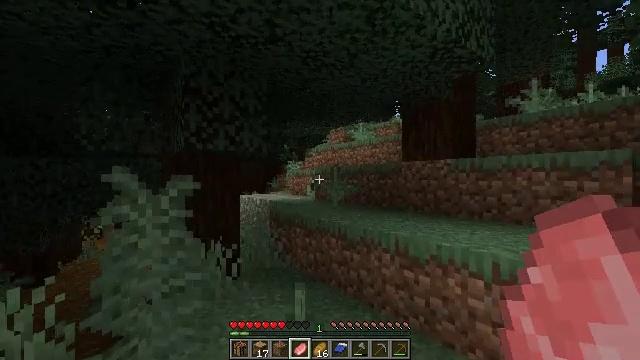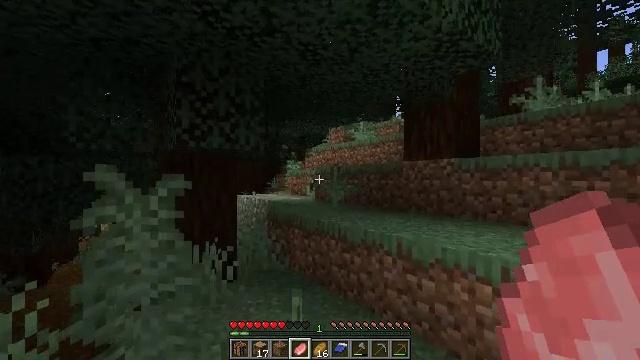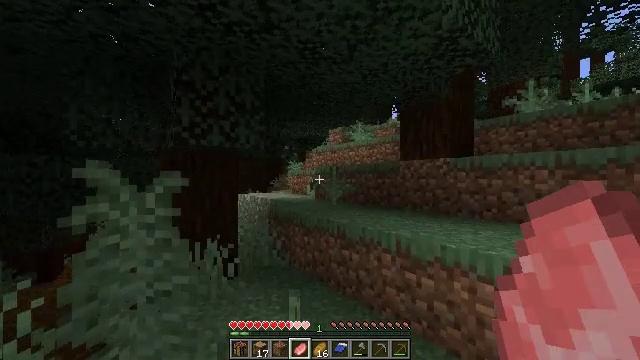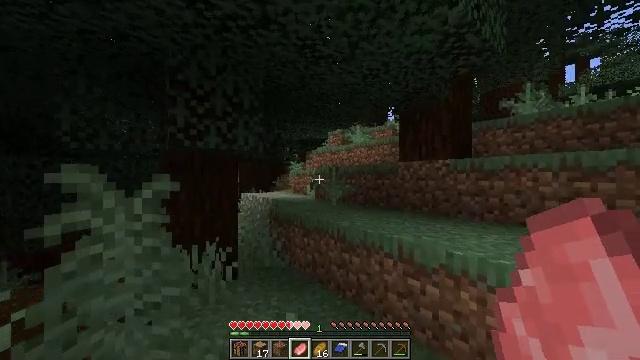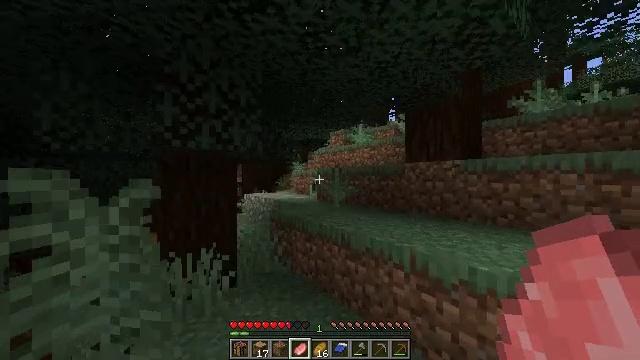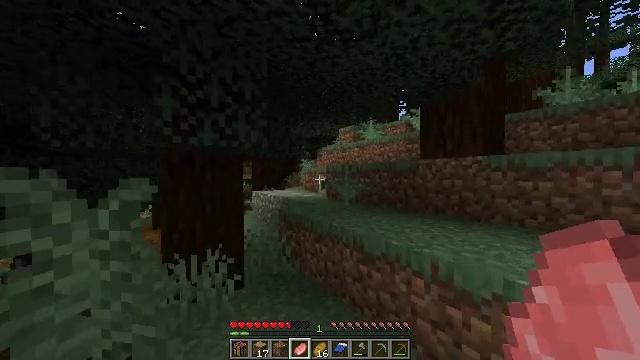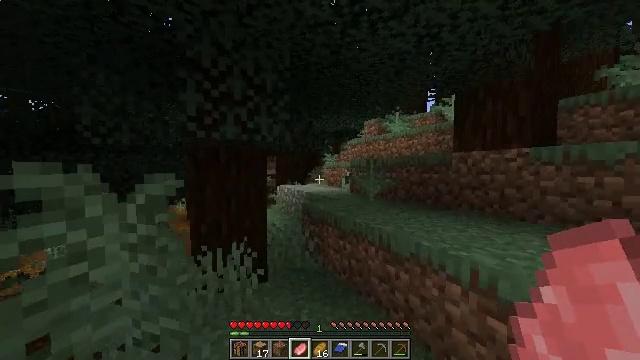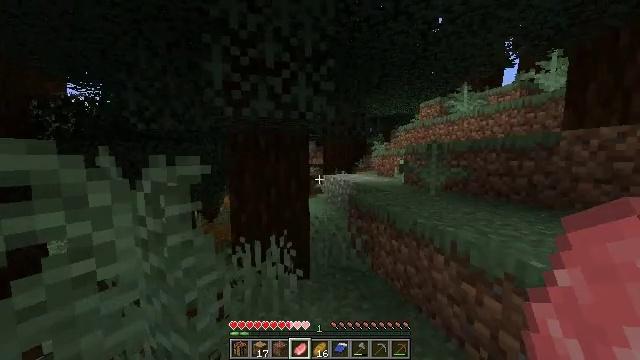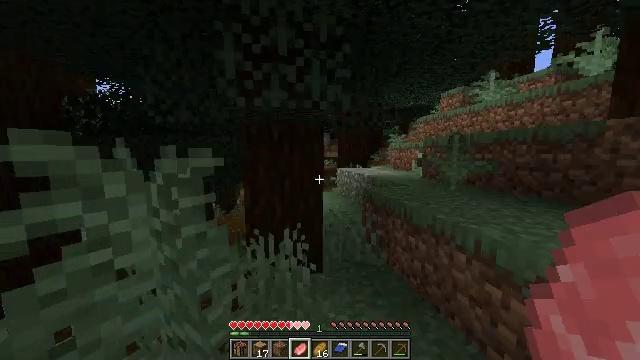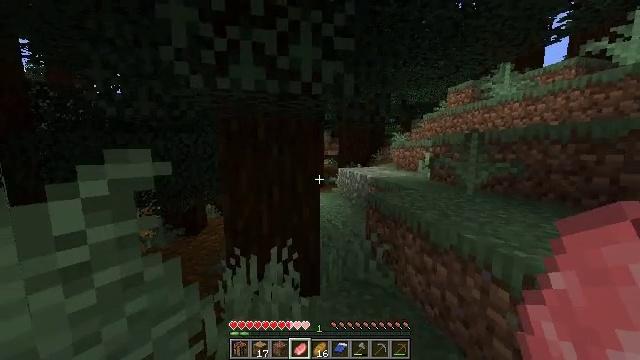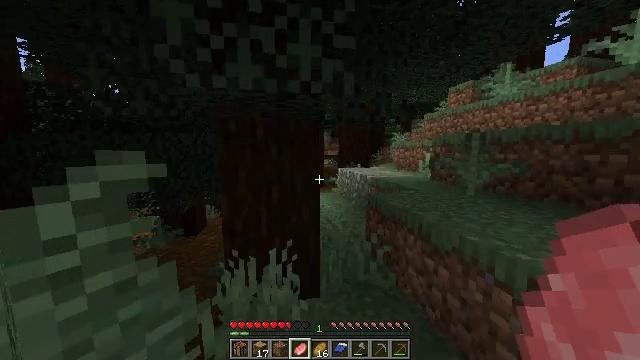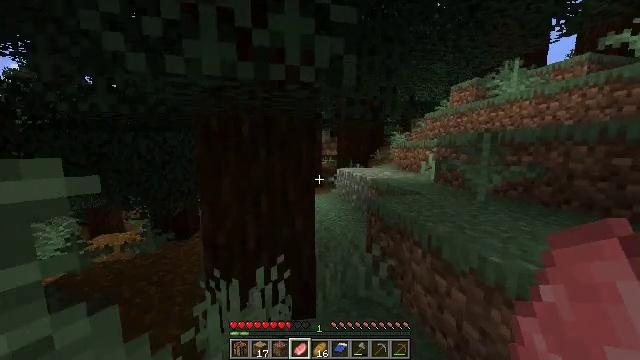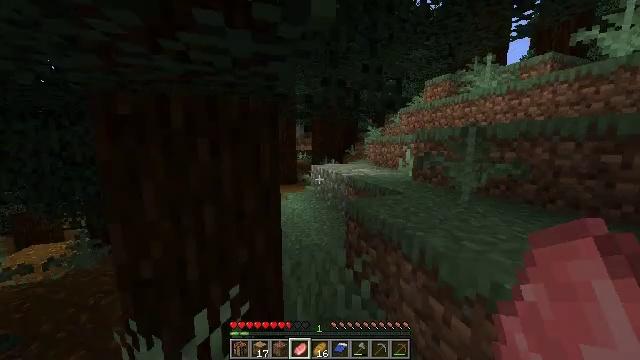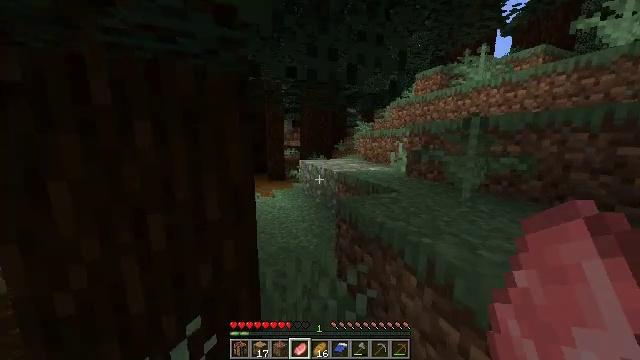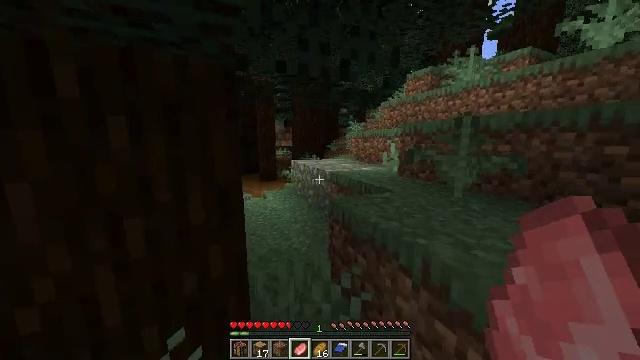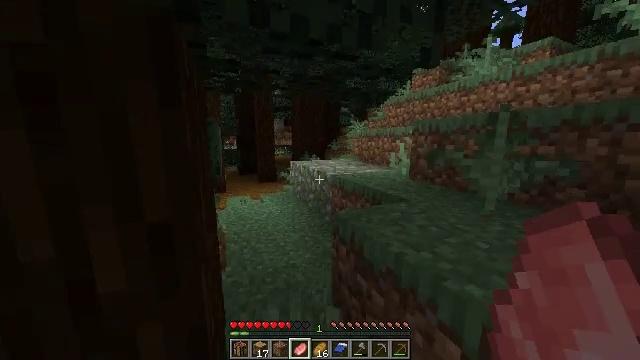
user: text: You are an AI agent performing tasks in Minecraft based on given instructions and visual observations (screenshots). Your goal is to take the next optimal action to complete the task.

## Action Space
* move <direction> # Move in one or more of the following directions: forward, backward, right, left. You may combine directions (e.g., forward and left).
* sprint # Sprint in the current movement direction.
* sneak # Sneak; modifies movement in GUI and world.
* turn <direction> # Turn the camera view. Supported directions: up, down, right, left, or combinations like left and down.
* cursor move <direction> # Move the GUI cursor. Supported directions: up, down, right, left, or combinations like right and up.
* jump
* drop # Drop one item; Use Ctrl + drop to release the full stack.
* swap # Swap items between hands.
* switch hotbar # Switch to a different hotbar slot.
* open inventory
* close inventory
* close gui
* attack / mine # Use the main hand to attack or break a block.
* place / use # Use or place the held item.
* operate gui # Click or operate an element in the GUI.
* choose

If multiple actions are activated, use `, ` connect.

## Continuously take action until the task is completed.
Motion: motion action
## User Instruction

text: Collect mossy cobblestone from a structure.
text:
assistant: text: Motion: move forward
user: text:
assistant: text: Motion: move forward
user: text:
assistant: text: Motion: move forward
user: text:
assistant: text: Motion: move forward
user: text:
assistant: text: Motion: move forward, turn left
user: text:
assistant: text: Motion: move forward, turn left and down
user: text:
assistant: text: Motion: move forward, turn left and down
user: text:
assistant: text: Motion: move forward, turn left and down
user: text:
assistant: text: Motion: move forward
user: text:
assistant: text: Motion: move forward
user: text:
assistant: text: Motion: move forward
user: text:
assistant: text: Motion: move forward, turn right and down
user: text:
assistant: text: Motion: move forward, turn right and down
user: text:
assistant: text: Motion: move forward, turn right
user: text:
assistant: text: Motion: move forward
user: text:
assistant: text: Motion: move forward
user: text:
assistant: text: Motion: move forward, turn left
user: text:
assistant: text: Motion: move forward, turn left
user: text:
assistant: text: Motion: move forward
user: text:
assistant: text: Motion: move forward
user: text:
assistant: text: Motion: move forward
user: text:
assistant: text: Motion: move forward
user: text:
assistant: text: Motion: move forward
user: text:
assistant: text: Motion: move forward
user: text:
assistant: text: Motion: move forward and move left, turn right and down
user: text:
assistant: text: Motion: move forward and move left, turn right and down
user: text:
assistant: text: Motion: move forward and move left, turn right and down
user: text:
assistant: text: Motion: move forward and move left, turn right
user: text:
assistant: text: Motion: move forward and move left, turn right and down
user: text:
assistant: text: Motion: move forward and move left, turn right and down